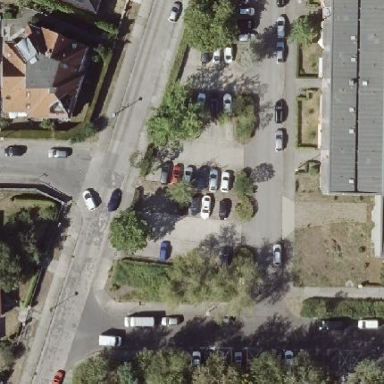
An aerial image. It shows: Concrete parking area.